Interaction volume radius: 5 \u00c5
Interaction volume height: 10 \u00c5
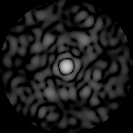
Disorder parameter: 0.7934